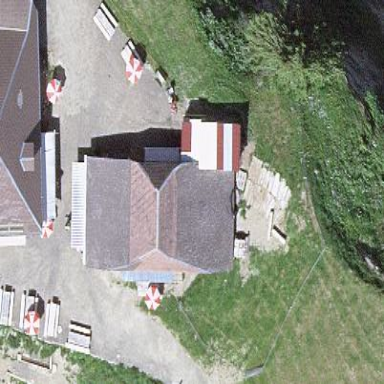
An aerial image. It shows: Farm auxiliary building.